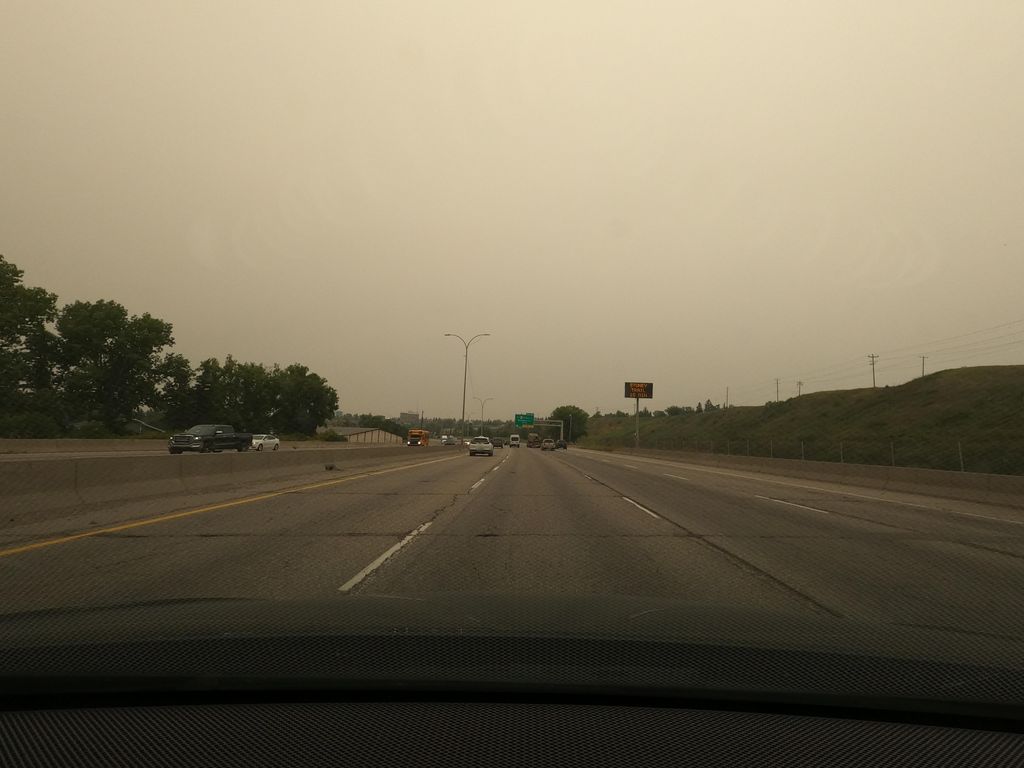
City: calgary